Lunar surface albedo tile
Center latitude: 28.939
Center longitude: -10.623
Resolution (meters per pixel, mean): 169.72
Tile area (km^2): 29986.54
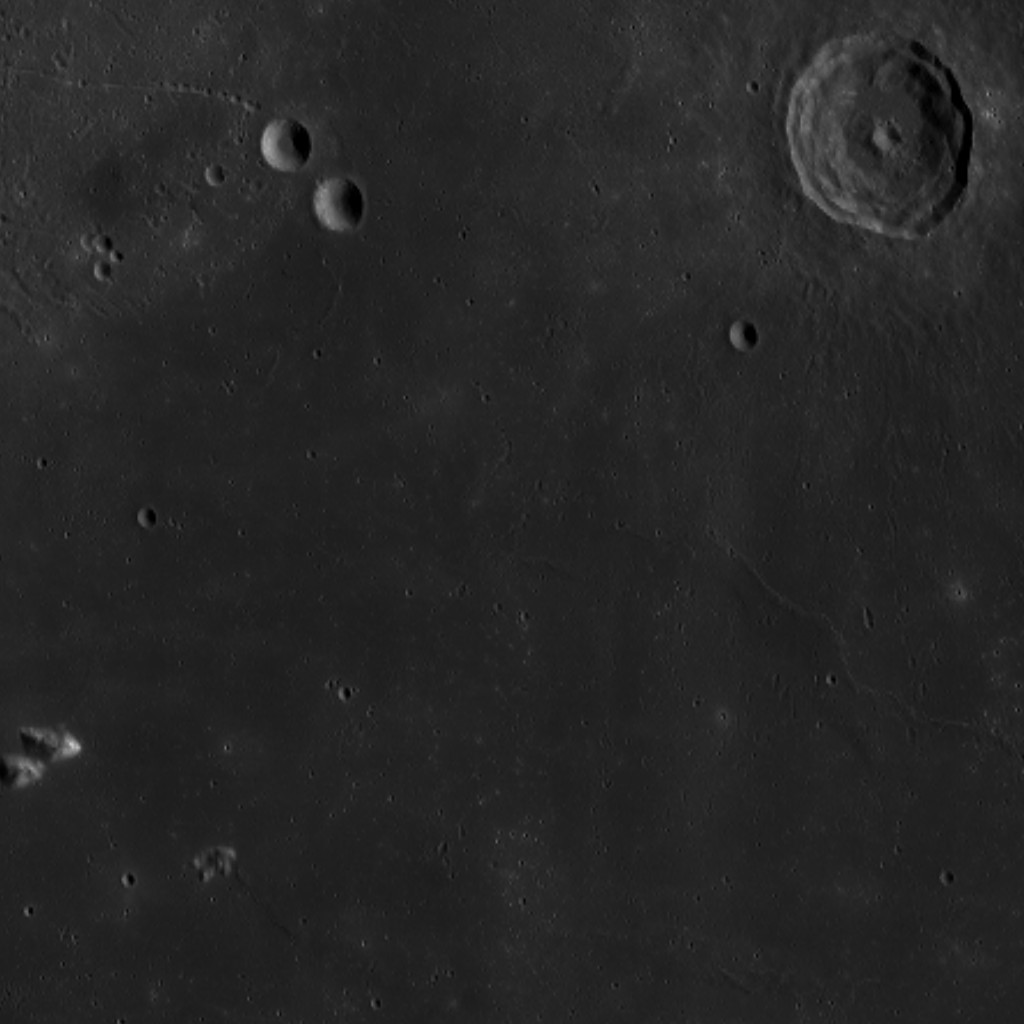